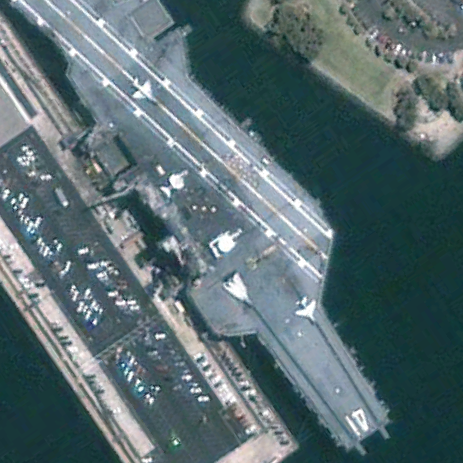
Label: Midway-class_aircraft_carrier